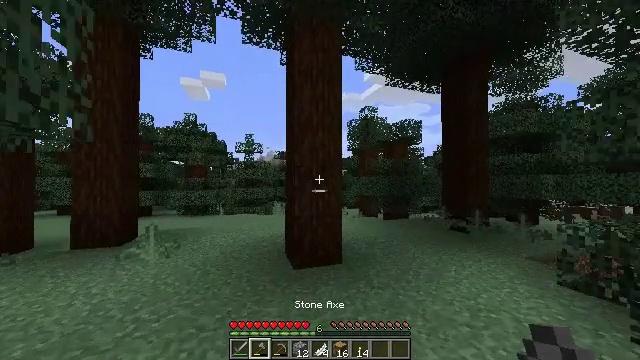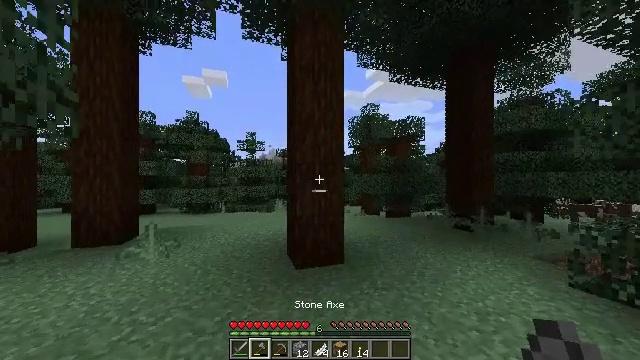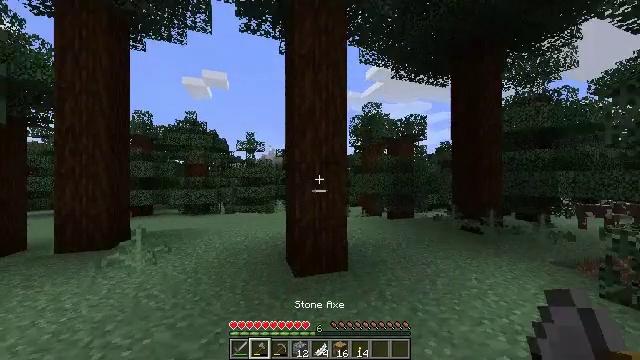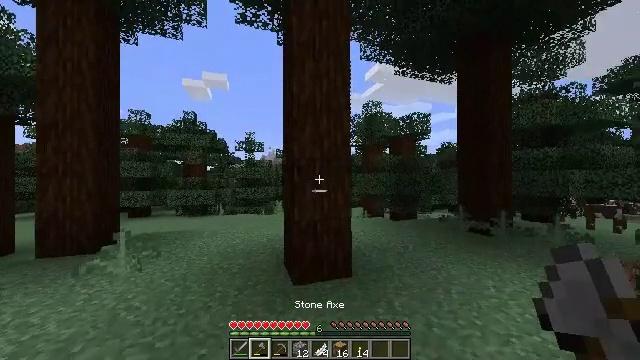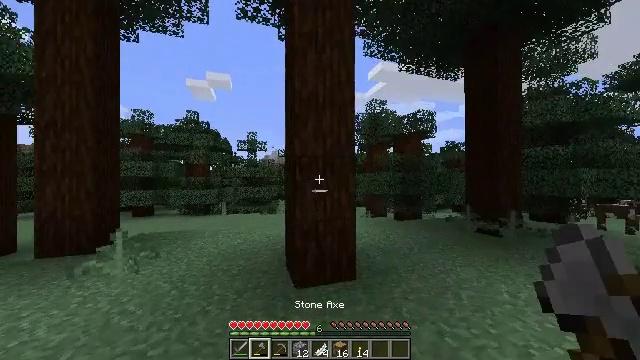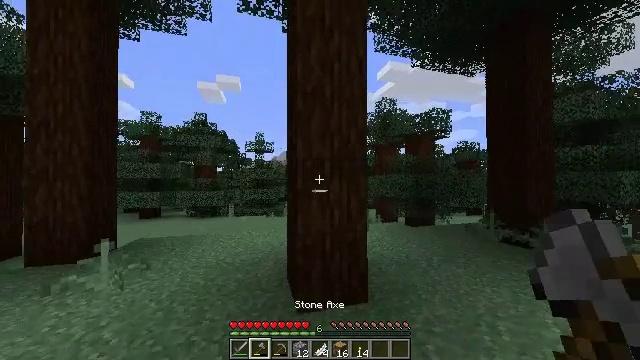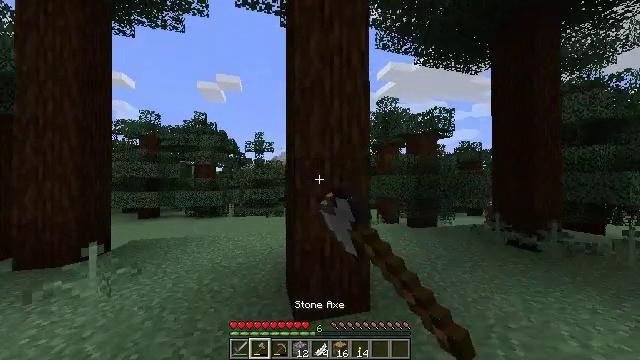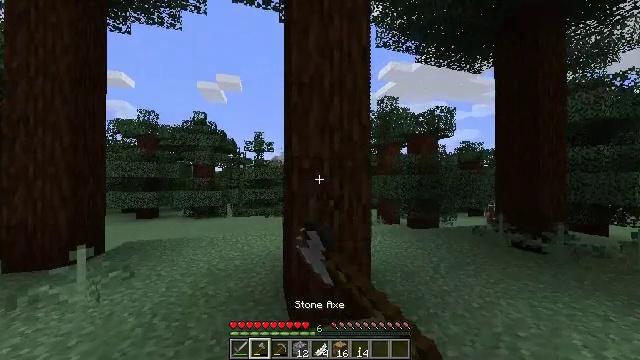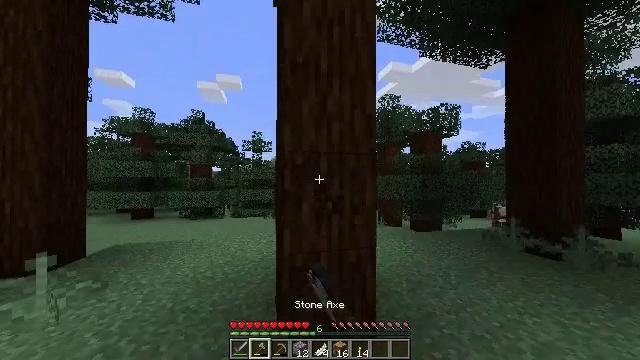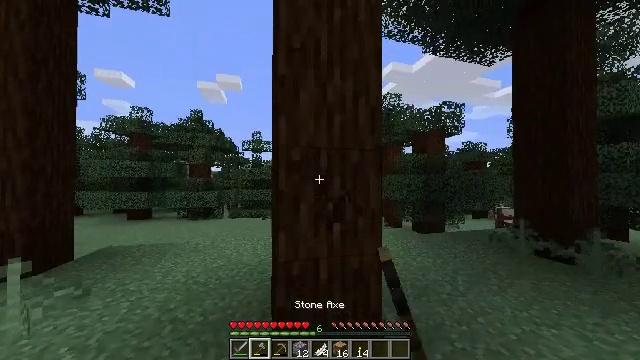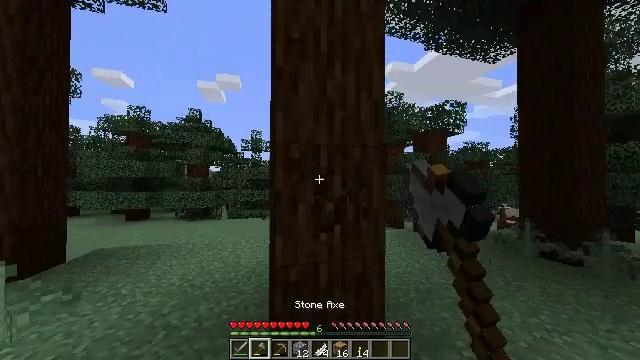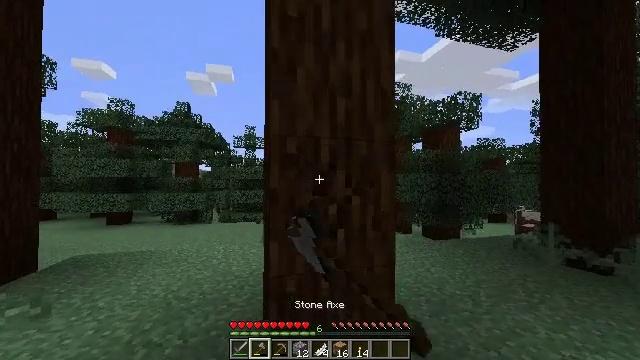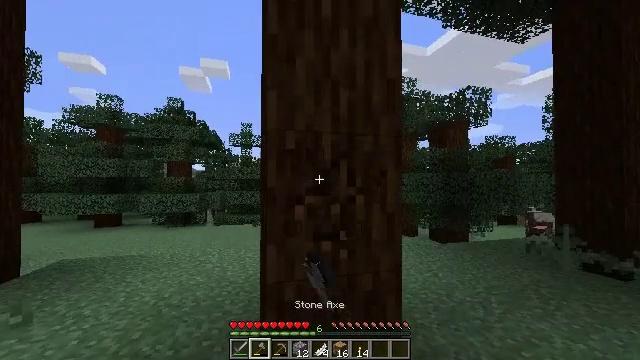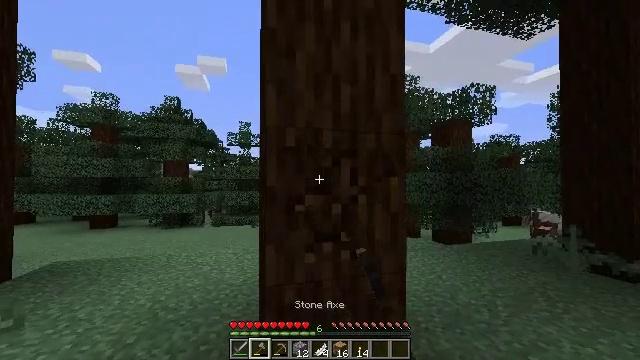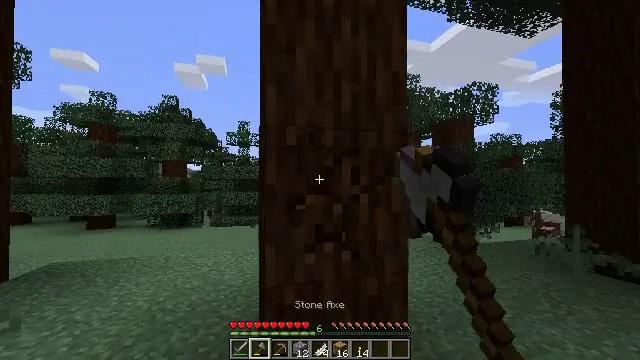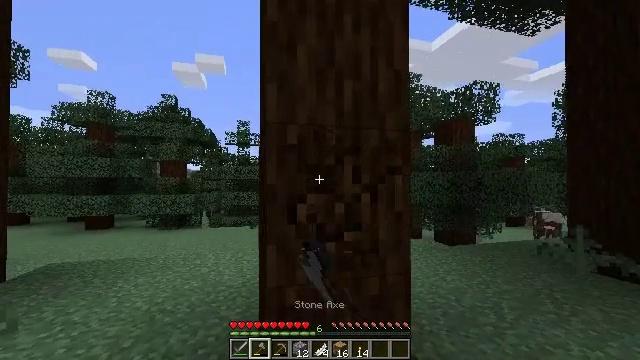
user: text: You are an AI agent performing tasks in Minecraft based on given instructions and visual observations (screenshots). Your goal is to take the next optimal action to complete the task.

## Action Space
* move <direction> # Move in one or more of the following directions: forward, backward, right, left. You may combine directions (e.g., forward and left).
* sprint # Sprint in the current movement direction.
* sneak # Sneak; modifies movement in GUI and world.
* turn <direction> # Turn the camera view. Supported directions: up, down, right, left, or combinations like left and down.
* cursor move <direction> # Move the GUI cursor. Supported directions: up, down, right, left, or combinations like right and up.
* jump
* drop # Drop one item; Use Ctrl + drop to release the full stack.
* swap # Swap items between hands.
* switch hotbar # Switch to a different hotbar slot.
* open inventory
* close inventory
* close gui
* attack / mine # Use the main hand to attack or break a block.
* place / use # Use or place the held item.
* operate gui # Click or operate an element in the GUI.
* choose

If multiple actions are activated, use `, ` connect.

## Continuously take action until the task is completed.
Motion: motion action
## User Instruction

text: Collect spruce log for building materials.
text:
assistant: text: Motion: move forward, sprint
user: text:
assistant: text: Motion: move forward
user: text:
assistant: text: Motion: move forward
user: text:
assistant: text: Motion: move forward
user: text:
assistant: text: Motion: move forward, turn left, attack / mine
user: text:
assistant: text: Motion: move forward, attack / mine
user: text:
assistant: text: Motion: move forward, attack / mine
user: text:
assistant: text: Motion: move forward, attack / mine
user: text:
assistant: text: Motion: attack / mine
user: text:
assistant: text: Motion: attack / mine
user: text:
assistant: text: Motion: attack / mine
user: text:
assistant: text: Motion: attack / mine
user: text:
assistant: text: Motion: attack / mine
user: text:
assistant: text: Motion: attack / mine
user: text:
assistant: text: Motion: attack / mine
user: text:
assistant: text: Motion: attack / mine
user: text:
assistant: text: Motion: move forward, attack / mine
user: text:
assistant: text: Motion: move forward, attack / mine
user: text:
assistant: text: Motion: attack / mine
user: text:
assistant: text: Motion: attack / mine
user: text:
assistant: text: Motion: attack / mine
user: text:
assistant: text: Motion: attack / mine
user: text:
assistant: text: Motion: attack / mine
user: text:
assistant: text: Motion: attack / mine
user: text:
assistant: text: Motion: attack / mine
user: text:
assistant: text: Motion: turn up, attack / mine
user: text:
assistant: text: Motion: turn left and up, attack / mine
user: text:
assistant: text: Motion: turn up, attack / mine
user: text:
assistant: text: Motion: attack / mine
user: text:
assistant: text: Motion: attack / mine